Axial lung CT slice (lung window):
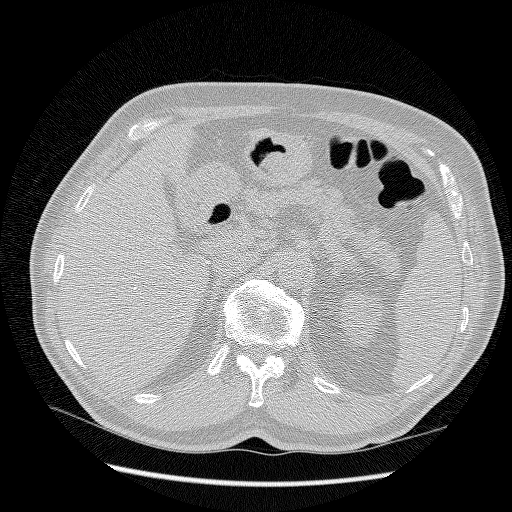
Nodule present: no